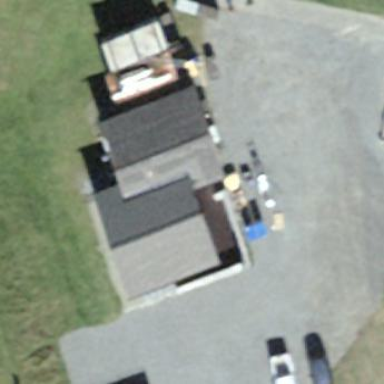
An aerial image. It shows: Bar building.